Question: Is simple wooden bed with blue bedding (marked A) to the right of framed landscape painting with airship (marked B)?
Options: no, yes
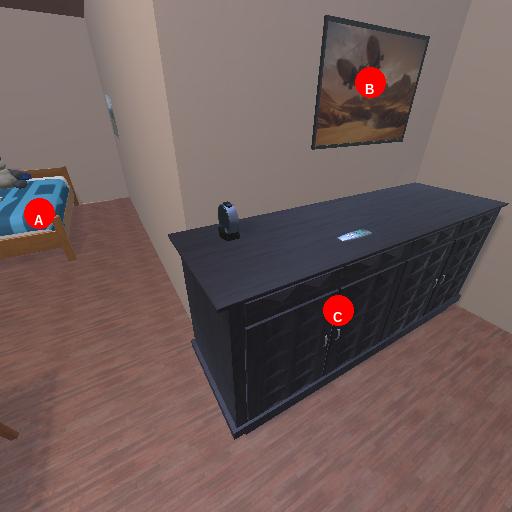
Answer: no